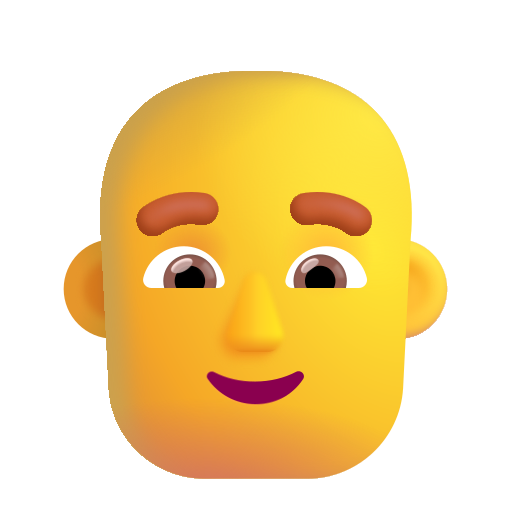
man bald color default